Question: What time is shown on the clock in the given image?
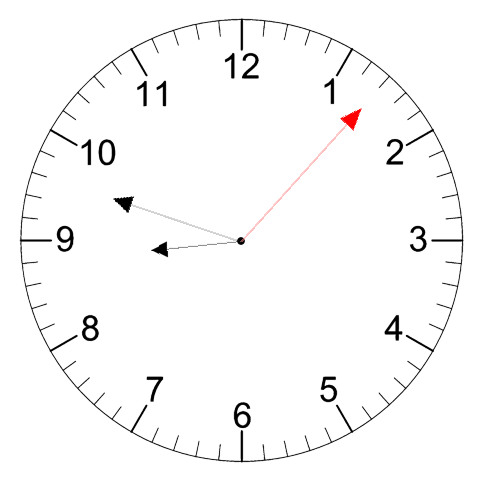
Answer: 08:48:07